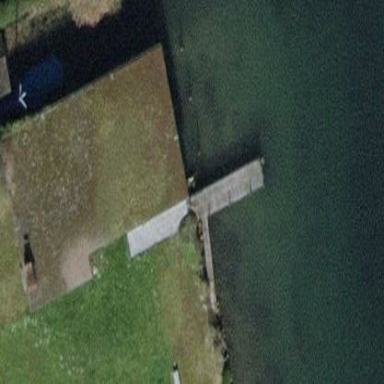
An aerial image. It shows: Boathouse.